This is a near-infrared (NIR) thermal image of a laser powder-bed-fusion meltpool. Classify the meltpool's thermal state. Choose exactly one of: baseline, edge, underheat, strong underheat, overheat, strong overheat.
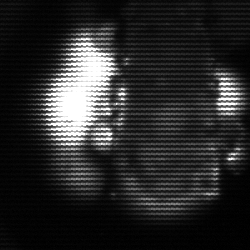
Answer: strong underheat